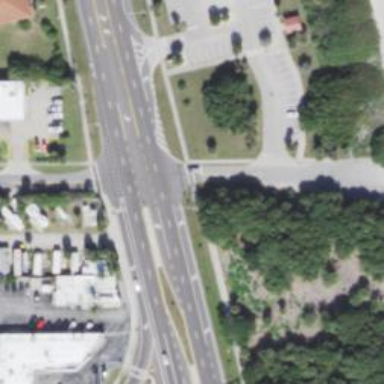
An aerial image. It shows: Stop road.